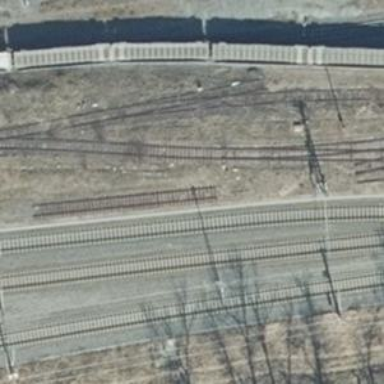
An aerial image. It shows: Abandoned railway yard.